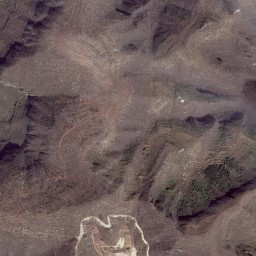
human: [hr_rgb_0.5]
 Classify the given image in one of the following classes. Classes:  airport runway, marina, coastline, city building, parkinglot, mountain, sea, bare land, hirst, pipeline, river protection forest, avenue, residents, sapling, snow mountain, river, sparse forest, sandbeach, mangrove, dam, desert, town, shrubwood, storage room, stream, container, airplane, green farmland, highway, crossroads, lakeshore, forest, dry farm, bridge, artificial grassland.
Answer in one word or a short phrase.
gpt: mountain